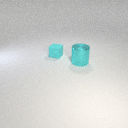
large cyan metal cylinder to the right of small cyan rubber cube